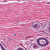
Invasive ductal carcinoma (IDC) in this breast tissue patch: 0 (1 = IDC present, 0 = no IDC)